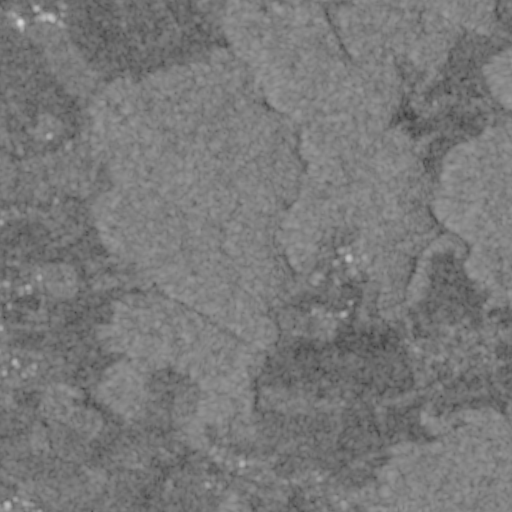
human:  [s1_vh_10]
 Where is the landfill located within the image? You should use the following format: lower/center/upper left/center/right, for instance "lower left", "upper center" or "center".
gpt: The landfill is located in the center right of the image.
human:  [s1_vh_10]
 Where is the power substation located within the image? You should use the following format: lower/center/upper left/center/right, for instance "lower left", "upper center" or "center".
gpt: The power substation is located in the lower center of the image.
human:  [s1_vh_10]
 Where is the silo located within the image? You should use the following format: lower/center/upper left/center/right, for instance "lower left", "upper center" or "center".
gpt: The silo is located in the upper left of the image.
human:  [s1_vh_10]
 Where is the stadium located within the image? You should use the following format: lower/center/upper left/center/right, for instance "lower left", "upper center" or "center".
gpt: The stadium is located in the center left of the image.
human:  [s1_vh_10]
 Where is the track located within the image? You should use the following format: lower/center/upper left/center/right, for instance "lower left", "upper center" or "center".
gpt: The track is located in the center left of the image.
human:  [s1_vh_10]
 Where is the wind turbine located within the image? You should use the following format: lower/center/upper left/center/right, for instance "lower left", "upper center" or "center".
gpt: The wind turbine is located in the upper center of the image.
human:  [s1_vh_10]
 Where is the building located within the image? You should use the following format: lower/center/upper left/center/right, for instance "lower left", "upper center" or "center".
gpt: There is no building in the image.

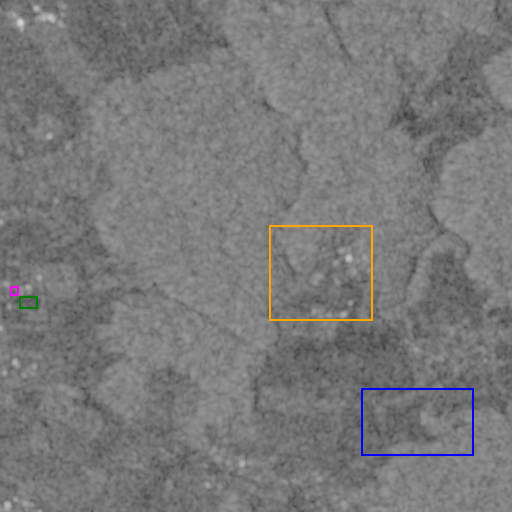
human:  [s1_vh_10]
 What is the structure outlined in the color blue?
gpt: The structure outlined in blue is a crop field.
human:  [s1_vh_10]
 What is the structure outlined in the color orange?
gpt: The structure outlined in orange is a landfill.
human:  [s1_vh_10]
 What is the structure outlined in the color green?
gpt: The structure outlined in green is a park.
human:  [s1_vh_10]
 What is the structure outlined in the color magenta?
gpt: The structure outlined in magenta is a parking lot.
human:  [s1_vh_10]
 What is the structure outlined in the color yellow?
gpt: There is no yellow outline.